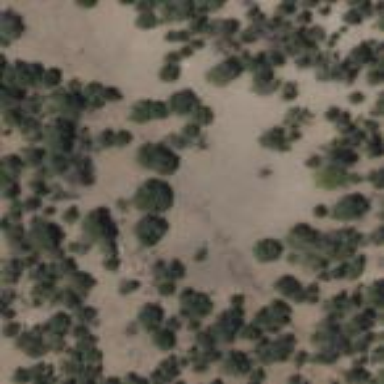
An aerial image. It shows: Area covered in scrub vegetation.